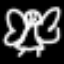
Label: angel